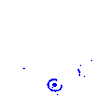
Particle: kaon